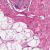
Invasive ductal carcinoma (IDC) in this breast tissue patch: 0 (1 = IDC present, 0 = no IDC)